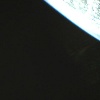
Label: space